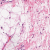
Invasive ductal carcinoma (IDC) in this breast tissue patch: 0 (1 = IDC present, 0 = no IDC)